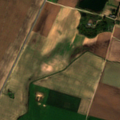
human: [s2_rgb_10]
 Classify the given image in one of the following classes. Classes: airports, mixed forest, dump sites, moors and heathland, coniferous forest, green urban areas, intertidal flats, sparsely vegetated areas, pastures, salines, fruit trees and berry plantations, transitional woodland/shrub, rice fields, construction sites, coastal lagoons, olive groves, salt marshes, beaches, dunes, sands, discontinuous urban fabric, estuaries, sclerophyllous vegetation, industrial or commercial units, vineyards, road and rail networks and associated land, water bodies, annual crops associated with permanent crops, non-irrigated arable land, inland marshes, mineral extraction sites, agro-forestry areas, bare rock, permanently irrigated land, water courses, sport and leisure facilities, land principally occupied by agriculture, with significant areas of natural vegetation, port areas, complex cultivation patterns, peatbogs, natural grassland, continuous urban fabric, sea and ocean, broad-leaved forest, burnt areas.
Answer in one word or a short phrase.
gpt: non-irrigated arable land, land principally occupied by agriculture, with significant areas of natural vegetation